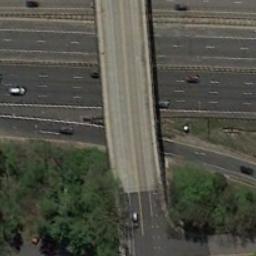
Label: overpass